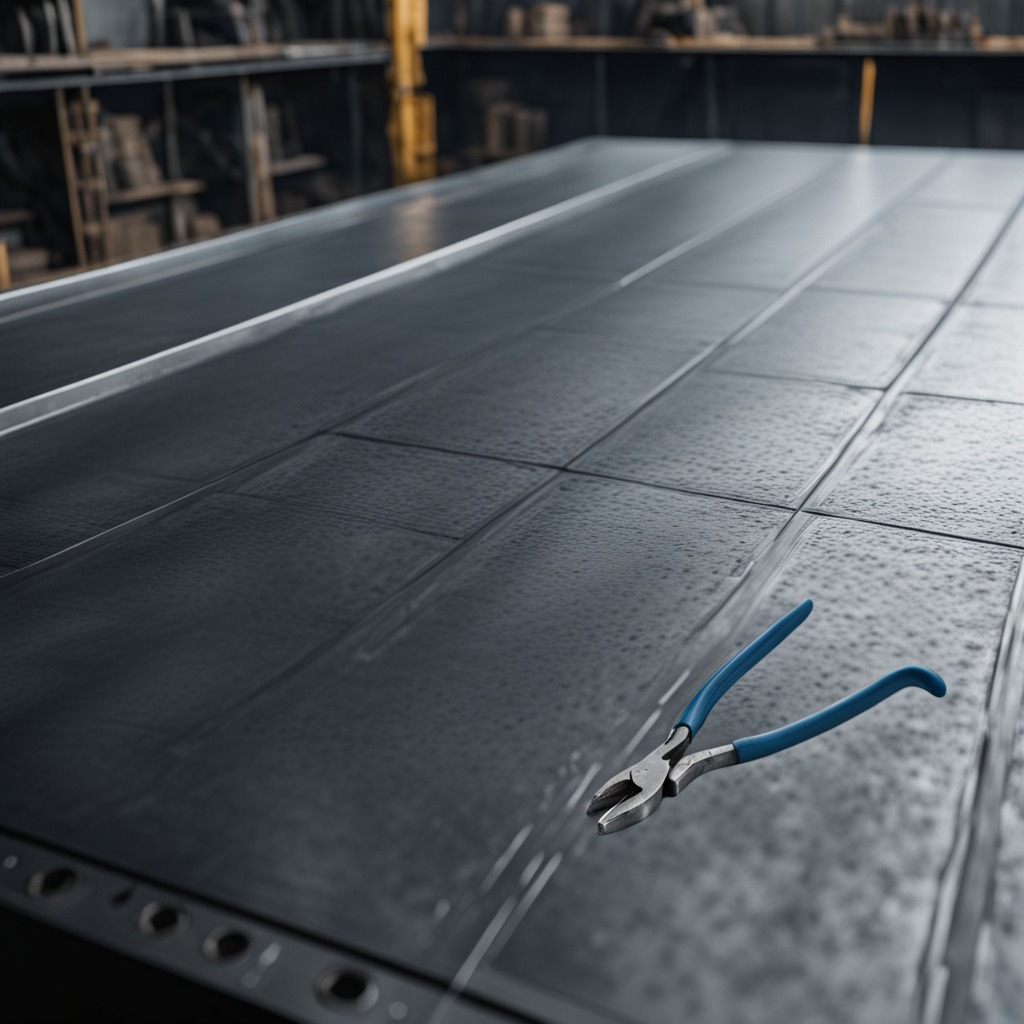
A plier lies on a cold steel table in a mining workshop.